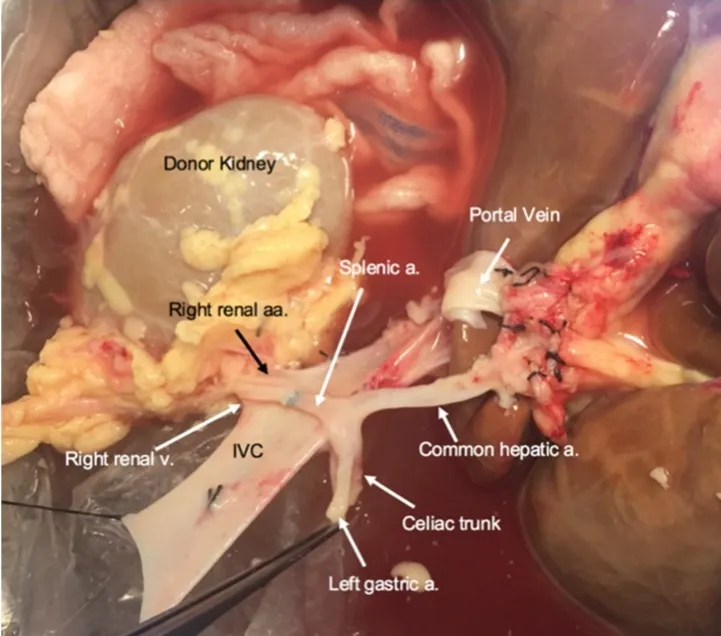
Back-table reconstruction with arterioplasty of hilar renal artery and inferior renal polar artery followed by end to end renal artery anastomosis to donor splenic artery. A: Anatomical view.
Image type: medical_photograph (other_medical_photograph)